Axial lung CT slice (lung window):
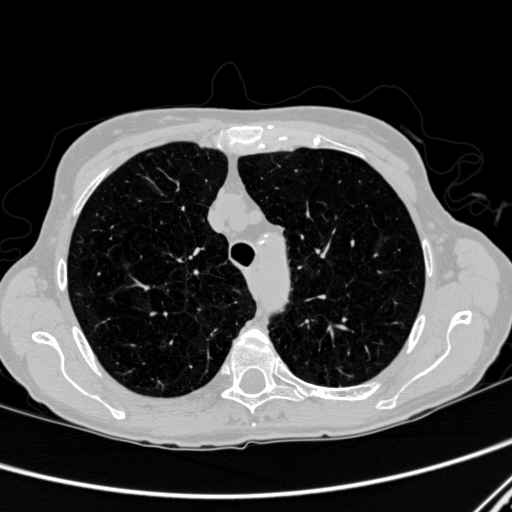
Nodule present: no